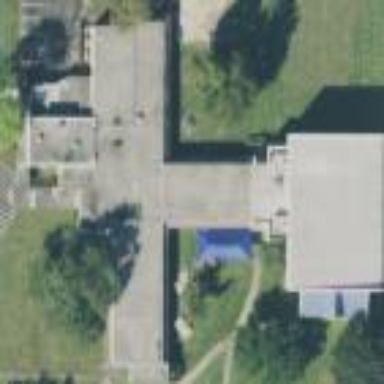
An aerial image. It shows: Beautiful church building.